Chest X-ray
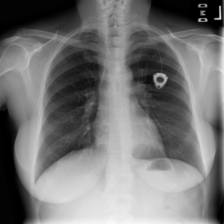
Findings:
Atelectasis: negative
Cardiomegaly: negative
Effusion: negative
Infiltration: negative
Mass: negative
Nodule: negative
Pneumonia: negative
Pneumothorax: negative
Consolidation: negative
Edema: negative
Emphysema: negative
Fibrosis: negative
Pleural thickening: negative
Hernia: negative